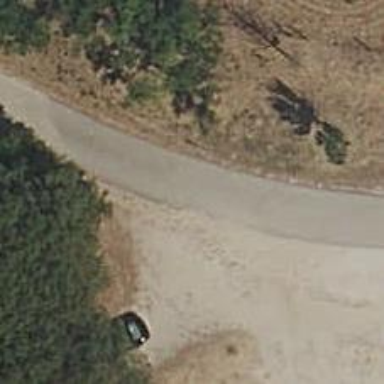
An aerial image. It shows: Dirt footway.